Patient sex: F
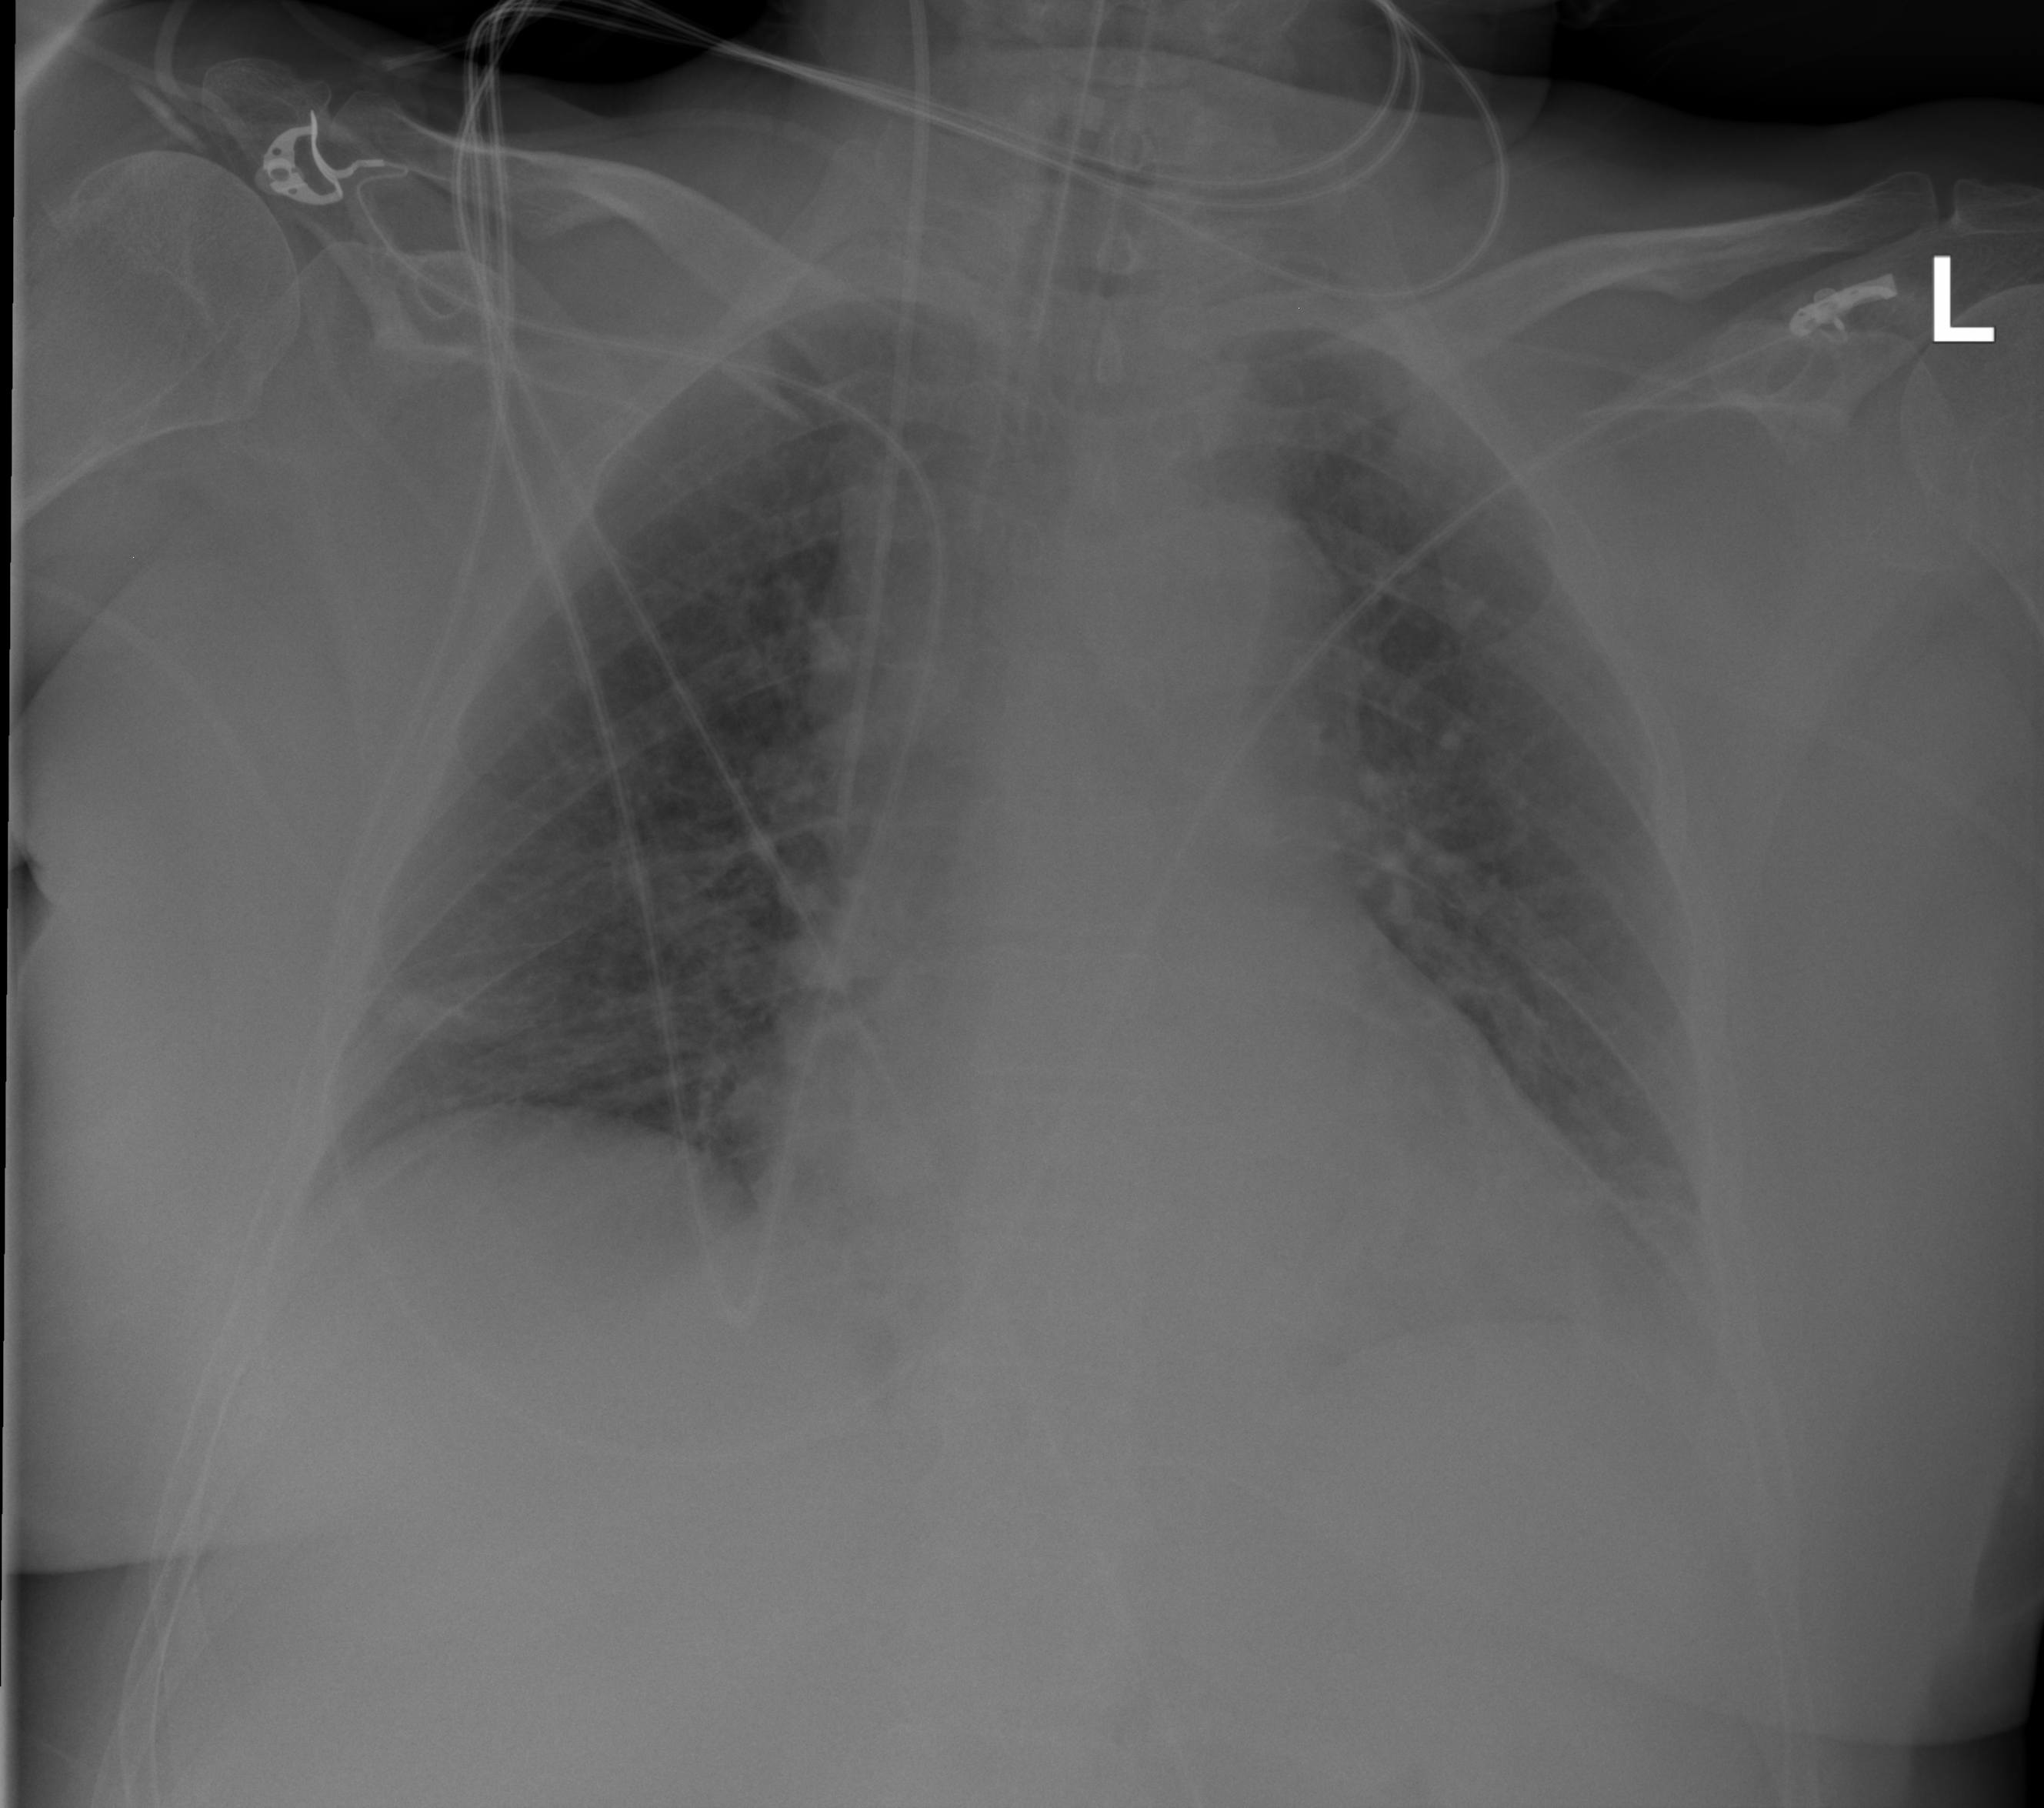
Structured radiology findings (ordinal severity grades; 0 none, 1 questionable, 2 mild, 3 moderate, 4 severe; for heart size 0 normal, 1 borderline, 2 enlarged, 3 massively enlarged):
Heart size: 2
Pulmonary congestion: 0
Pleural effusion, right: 0
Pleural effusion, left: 2
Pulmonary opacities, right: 0
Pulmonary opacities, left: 0
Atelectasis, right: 0
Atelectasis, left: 2